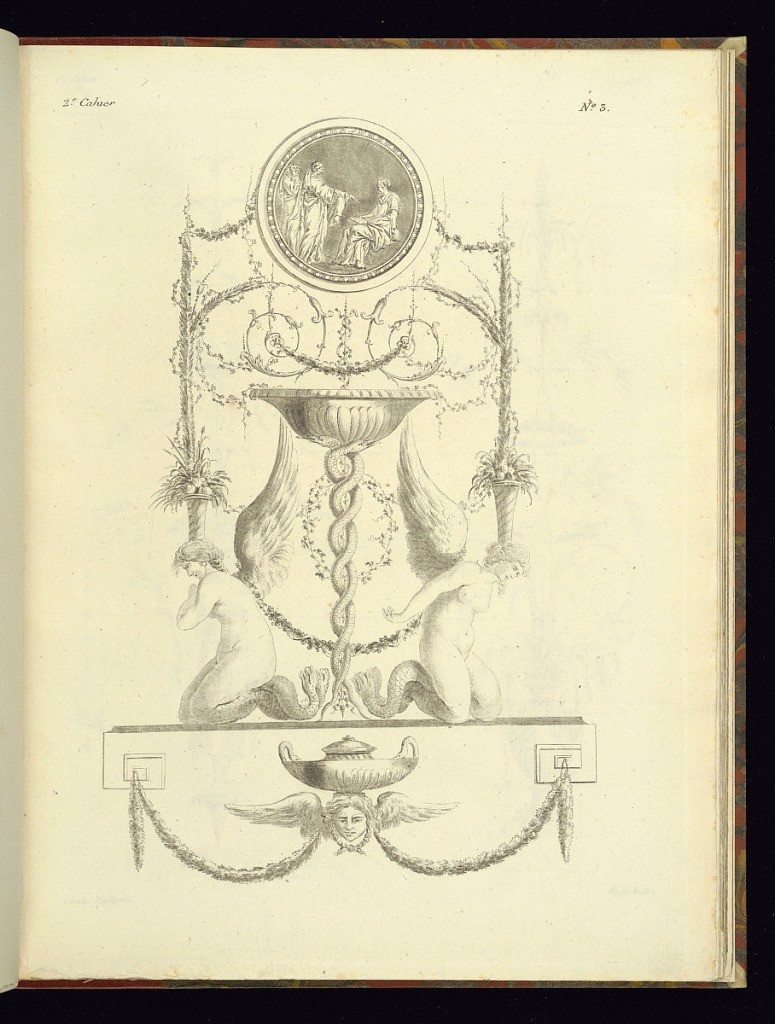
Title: Arabesque Design
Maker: Etienne de Lavallée, French, 1735 – 1802
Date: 1788
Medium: Etching and aquatint on laid paper
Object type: Print
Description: Vertical arabesque ornament design featuring neoclassical motifs, a vase or basin with intertwined snakes as its base, flanked by winged mermaids with vases of flowers on their heads, and scrolling acanthus leaf, fleurons, rosettes and festoons of flowers and leaves with a roundel above with three classically dressed figures. Below, a snake handled lidded vase with the winged head of Apollo and a hanging festoon of leaves. The plate is numbered.